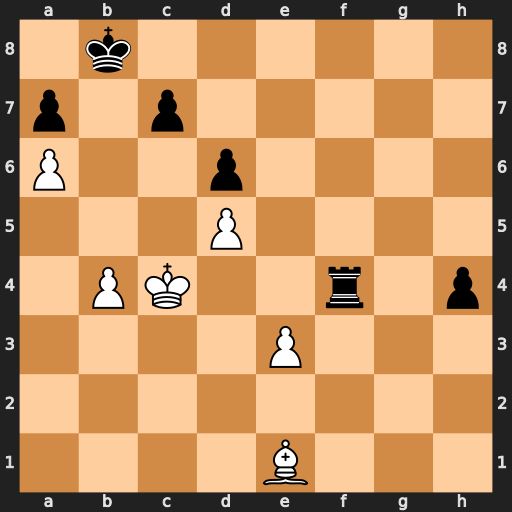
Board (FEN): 1k6/p1p5/P2p4/3P4/1PK2r1p/4P3/8/4B3
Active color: w
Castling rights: -
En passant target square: -
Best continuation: exf4 h3 Bg3